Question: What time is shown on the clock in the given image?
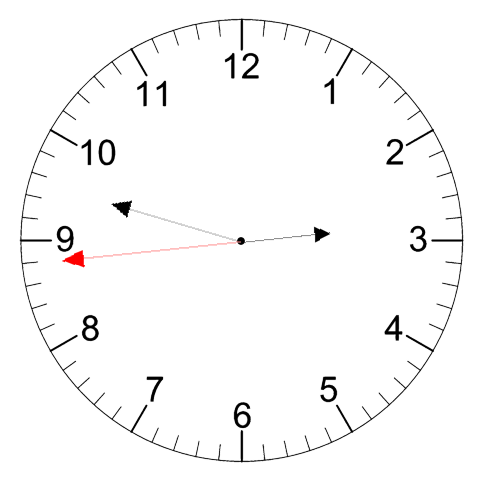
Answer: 02:47:44